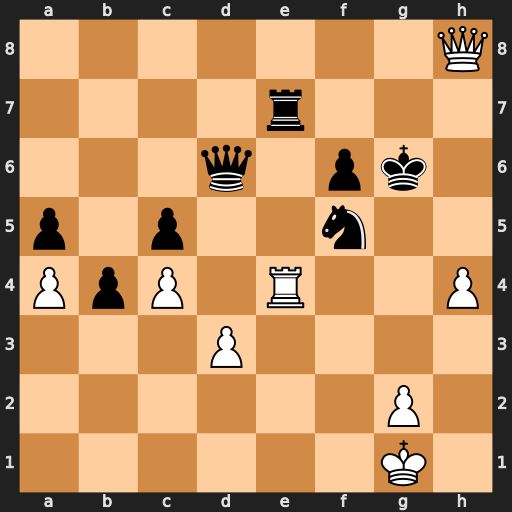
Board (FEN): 7Q/4r3/3q1pk1/p1p2n2/PpP1R2P/3P4/6P1/6K1
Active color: w
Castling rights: -
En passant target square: -
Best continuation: Rg4+ Kf7 Qg8#